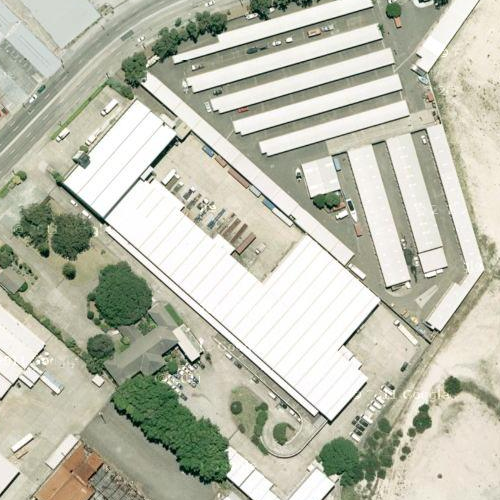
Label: sydney